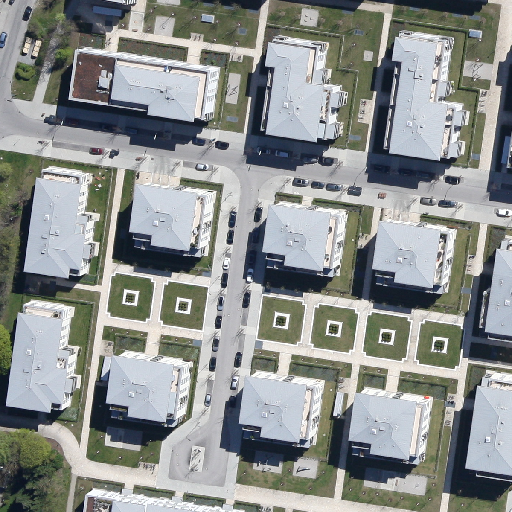
Referring expression: car in the parking area